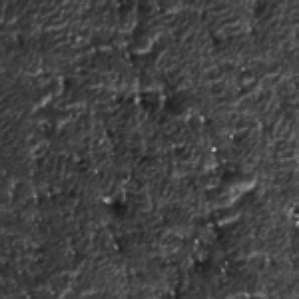
Label: frost